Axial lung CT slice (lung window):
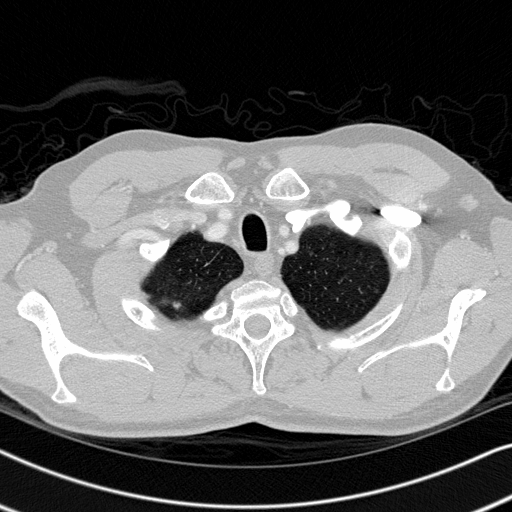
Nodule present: yes
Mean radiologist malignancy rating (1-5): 2.5